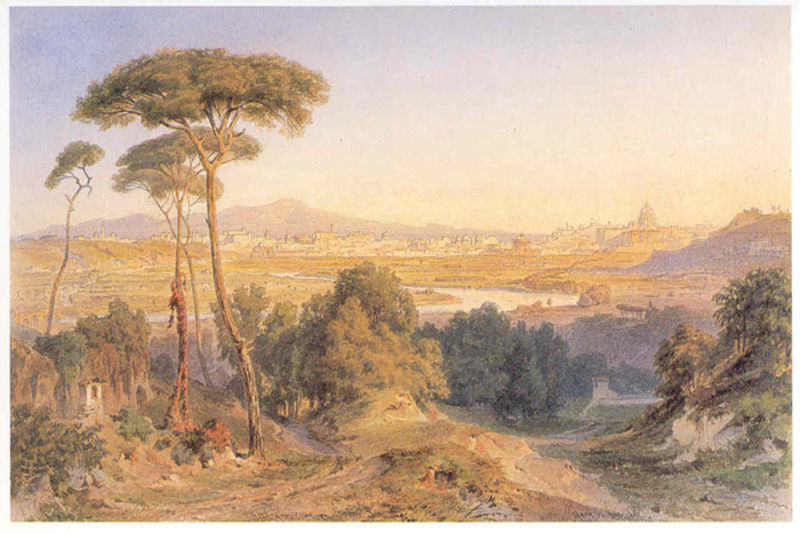
Titel: Blick vom Monte Mario auf Rom
Künstler: Karl Lindemann-Frommel
Standort: Karlsruhe
Institution: Staatliche Kunsthalle Karlsruhe
Schlagwörter: blau, bäume, himmel, blue, church, palace, red, white, country, france, golden, green, painting, yellow, brown, cloud, rock, rocks, sky, tree, background, building, hill, hills, house, lake, landscape, mountain, mountains, nature, sand, water, distance, horizon, sun, tower, trees, village, forest, light, pine, river, stream, bushes, dusk, path, plants, road, view, way, color, shadow, wilderness, romantic, romanticism, saint, fall, town, italy, sunny, valley, baum, city, haus, leaves, trunk, dome, rome, buildings, watercolor, pastel, england, fluss, wasser, bush, gras, ble, branches, stadt, fields, horizont, sunset, vegetation, paint, cityscape, dutch, desert, dry, south, dawn, sunrise, orient, africa, hügel, land, altar, haze, tan, landschaft, branch, pines, well, schlange, chapel, rom, tall, romantism, woods, vista, hous, skyline, glow, air, tuscany, panorama, warm, pastell, berge, italien, hintergrund, buildins, bark, italianate, saint peter, st peter, vies, tiber, po, op, altitude, savannah, coulisse, vatican, pflanzen, saint pieter, wüste, sträucher, shrine, moutains, cloudless, riverbend, landcsape, horizoon, visure, savanah, savanah city, weitblick, schemen, savanne, paesaggio, viliage, rebelli